Question: I'm having a bit of difficulty creating a rectangle that looks like this. I'm a novice, any help would be great!
This is what I'm trying to recreate:

I know how to make the rectangle, and I'm assuming you would split the rectangle into two sections, where one would use "table" to create the rows for Name, Diagnosis etc.
'''
#box {
margin-top: 1%;
height: 20px;
width: 562px;
border: 1px solid black;
padding: 100px;
}
.container {
display: table;
width: 100%;
}
.left-half {
position: relative;
left: 0px;
}
.right-half {
position: relative;
right: 0px;
}
'''
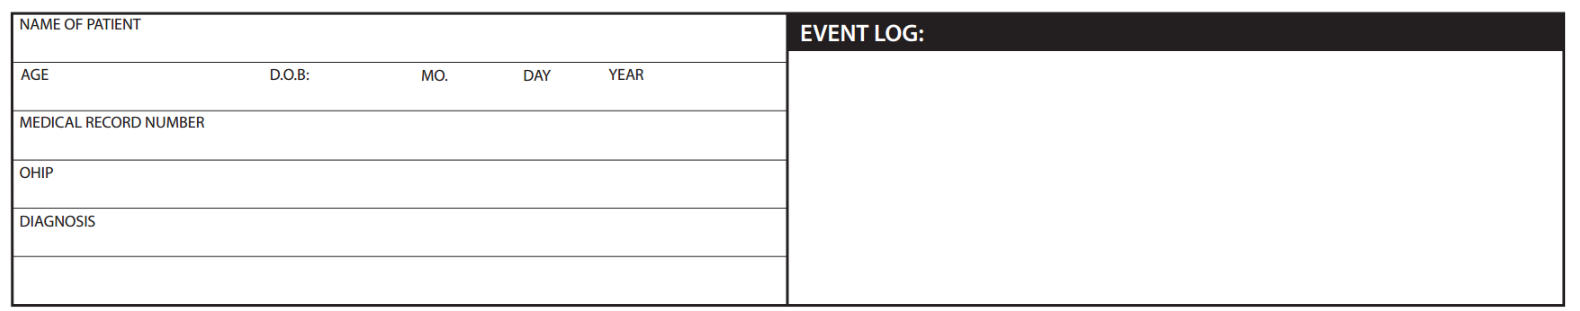
Answer: # Solution
Flex grid <3 they are amazing
I have provided you three examples. Rows, columns and an additional example to show more properties of the flex box.
> justify-content and align-items are amazing tools to align things quickly.
# Example:
'''
/*ExamplE box*/
.example {
float: left;
width: 200px;
height: 100px;
border: 1px solid black;
display: flex;
flex-direction: row; /*Direction of flex*/
justify-content:center; /*horizontally aligns them to center*/
align-items: center; /*Vertically aligns them to center*/
}
.example__children {
width: 5px;
height: 5px;
margin: 0 5px;
border: 1px solid black;
}
/*Column box*/
.column {
float: left;
width: 200px;
height: 100px;
border: 1px solid black;
display: flex;
flex-direction: column;
}
.column__children {
width: 100%;
height: 25%;
border: 1px solid black;
}
/*Row box*/
.row {
float: left;
width: 200px;
height: 100px;
border: 1px solid black;
display: flex;
flex-direction: row;
}
.row__children {
width: 25%;
height: 100%;
border: 1px solid black;
}
'''
'''
<div class="example">
<div class="example__children"></div>
<div class="example__children"></div>
<div class="example__children"></div>
<div class="example__children"></div>
</div>
<div class="column">
<div class="column__children"></div>
<div class="column__children"></div>
<div class="column__children"></div>
<div class="column__children"></div>
</div>
<div class="row">
<div class="row__children"></div>
<div class="row__children"></div>
<div class="row__children"></div>
<div class="row__children"></div>
</div>
'''